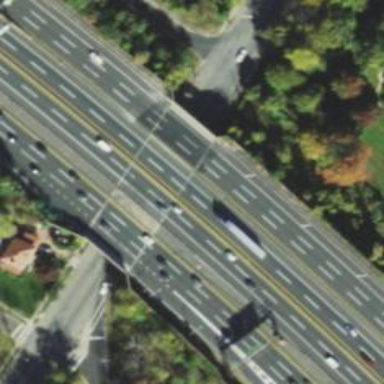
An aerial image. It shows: Motorway junction.